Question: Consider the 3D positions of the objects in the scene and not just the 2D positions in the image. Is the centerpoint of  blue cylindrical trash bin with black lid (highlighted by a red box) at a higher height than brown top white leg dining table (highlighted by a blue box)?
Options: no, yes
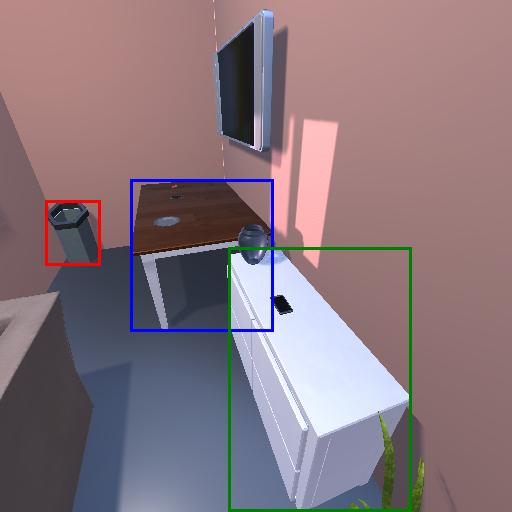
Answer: no